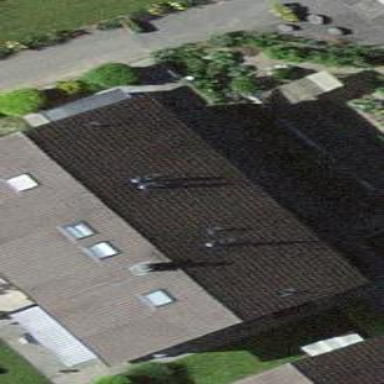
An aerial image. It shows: House with gabled roof. The roof extends across the building.